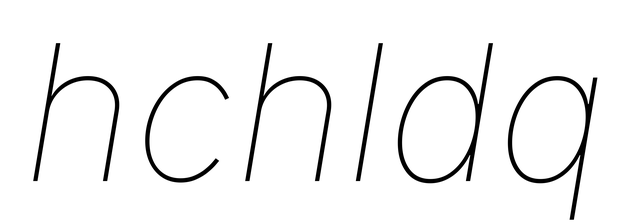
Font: Inter-Italic_Thin_Italic